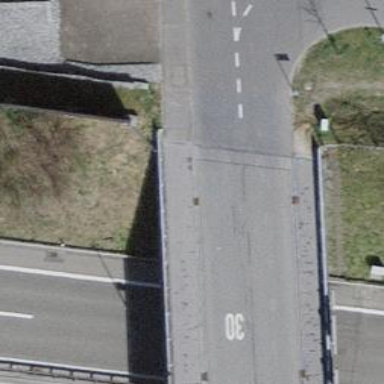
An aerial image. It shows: Concrete residential road with bridge.